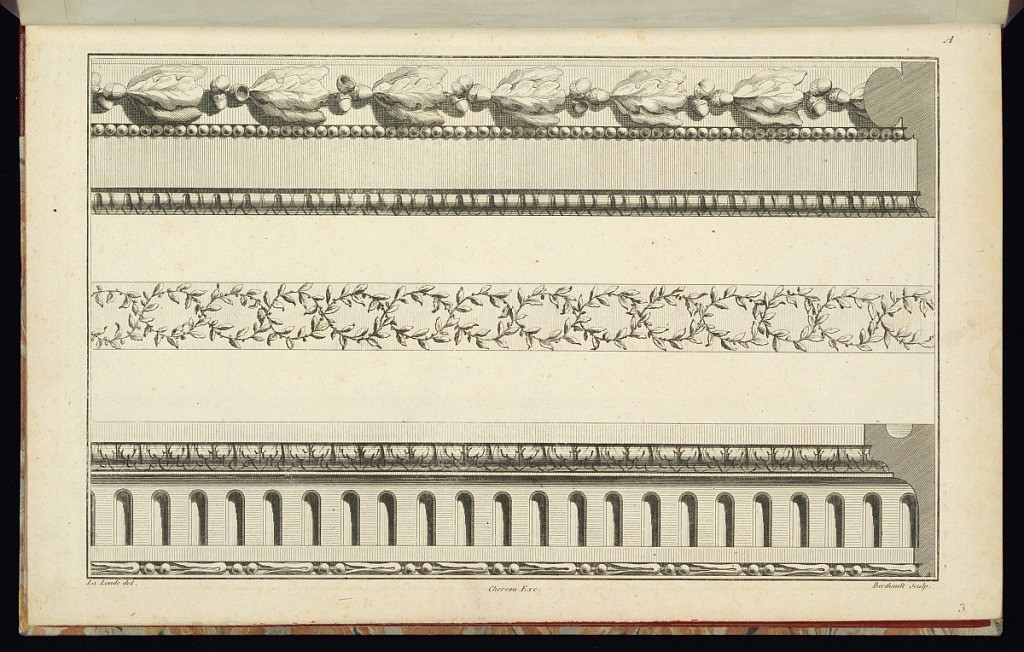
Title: Three Border Designs
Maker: Richard de Lalonde, French, active 1780–96
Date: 1785-1788
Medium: Etching on off-white laid paper
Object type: Print
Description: Three bands of border designs, stacked horizontally on the page. The top border, with cross-section on the right, is comprised of a rotating pattern of oak leaves and acorns, above beading and planar details; the middle border features a guilloche of leaves on a thin branch; the bottom border, also with cross-section on the right, has a row of acanthus leaves over rows of deep fluting. The plate is signed and numbered.